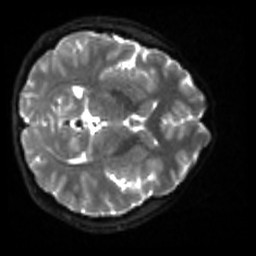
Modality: sbref
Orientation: axial
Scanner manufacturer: siemens
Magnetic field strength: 3 T
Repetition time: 4 s
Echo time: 0.0594 s